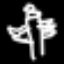
Label: angel